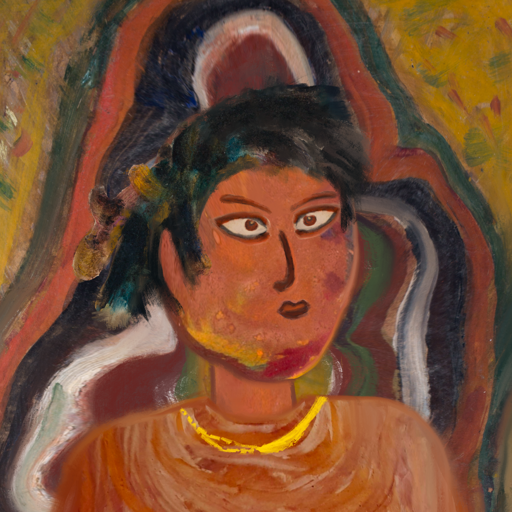
Background: AfterRaid, Head And Neck Side: Mother_And_Son_Son, Face Side: Roy_Bahadur, Bust: Pious_Lady, Hair Side: Pipe, Head Accessory: Blank, Second Necklace: Blank, Necklace: Irani_1, Baby: Blank